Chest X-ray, PA view. Patient: 71 years old, sex F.
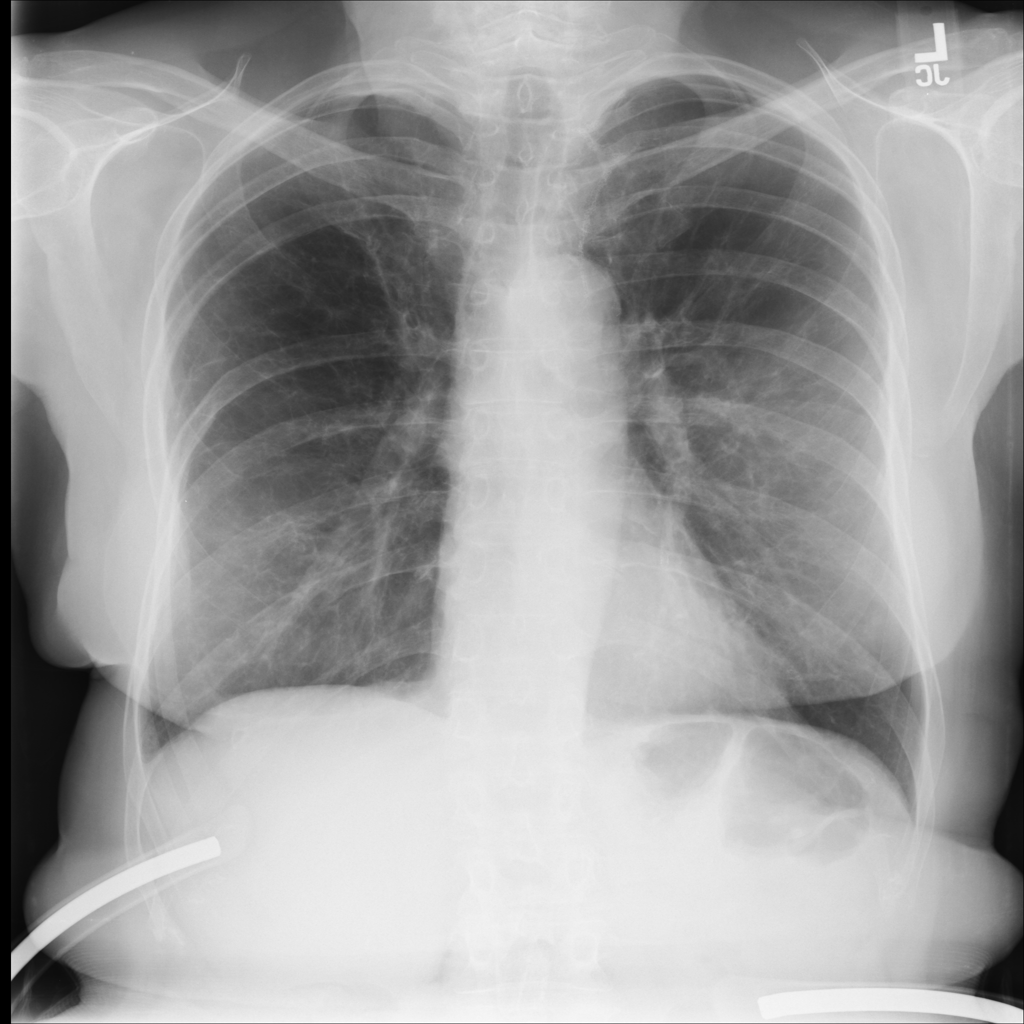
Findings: No Finding